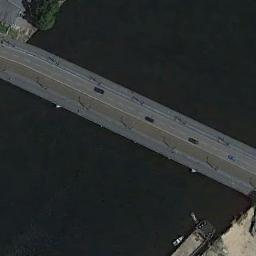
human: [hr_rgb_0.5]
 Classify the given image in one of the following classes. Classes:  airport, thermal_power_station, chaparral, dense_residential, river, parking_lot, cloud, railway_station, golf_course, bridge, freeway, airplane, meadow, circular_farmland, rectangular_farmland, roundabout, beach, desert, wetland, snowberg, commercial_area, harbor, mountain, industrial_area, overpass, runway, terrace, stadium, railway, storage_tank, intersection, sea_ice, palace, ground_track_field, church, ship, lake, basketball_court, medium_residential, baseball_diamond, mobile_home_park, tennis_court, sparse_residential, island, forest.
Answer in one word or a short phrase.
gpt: bridge